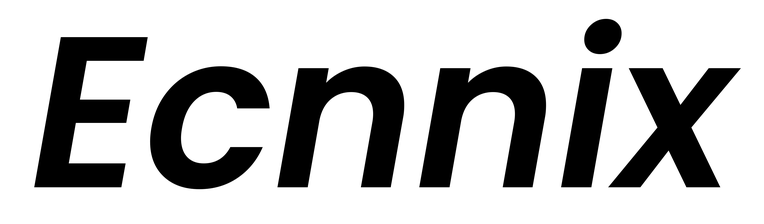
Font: Poppins-SemiBoldItalic